Question: I want to make my input textbox and button inline but if i remove d-flex class from div, i cant justify by content to center. any ideas to make them inline or justify content?
'''
<!DOCTYPE html>
<html lang="en">
<head>
<meta charset="UTF-8" />
<meta http-equiv="X-UA-Compatible" content="IE=edge" />
<meta name="viewport" content="width=device-width, initial-scale=1.0" />
<title>Movies</title>
<!-- Bootstrap -->
<link
href="https://cdn.jsdelivr.net/npm/bootstrap@5.1.3/dist/css/bootstrap.min.css"
rel="stylesheet"
integrity="sha384-1BmE4kWBq78iYhFldvKuhfTAU6auU8tT94WrHftjDbrCEXSU1oBoqyl2QvZ6jIW3"
crossorigin="anonymous"
/>
<script
src="https://cdn.jsdelivr.net/npm/bootstrap@5.0.0-beta2/dist/js/bootstrap.bundle.min.js"
integrity="sha384-b5kHyXgcpbZJO/tY9Ul7kGkf1S0CWuKcCD38l8YkeH8z8QjE0GmW1gYU5S9FOnJ0"
crossorigin="anonymous"
></script>
<!-- css -->
<link rel="stylesheet" href="/css/styles.css" />
</head>
<body class="bg-image shadow-2-strong">
<div class="mask">
<div class="container d-flex flex-column align-items-center justify-content-center text-center h-100">
<div>
<h1 class="mb-3">THE MOVIE SCOPE!</h1>
<h5 class="mb-4">search with movie titles</h5>
<input type="text" class="form-control" required />
<form action="/" method="post">
<button type="submit" class="btn btn-outline-light btn-lg">click</button>
</form>
</div>
</div>
</div>
<footer>
<div class="text-center p-3" style="background-color: rgba(0, 0, 0, 0.2)">©️ 2021 Copyright Danuja Jayasuriya</div>
</footer>
</body>
</html>
'''
Here's how it looks now

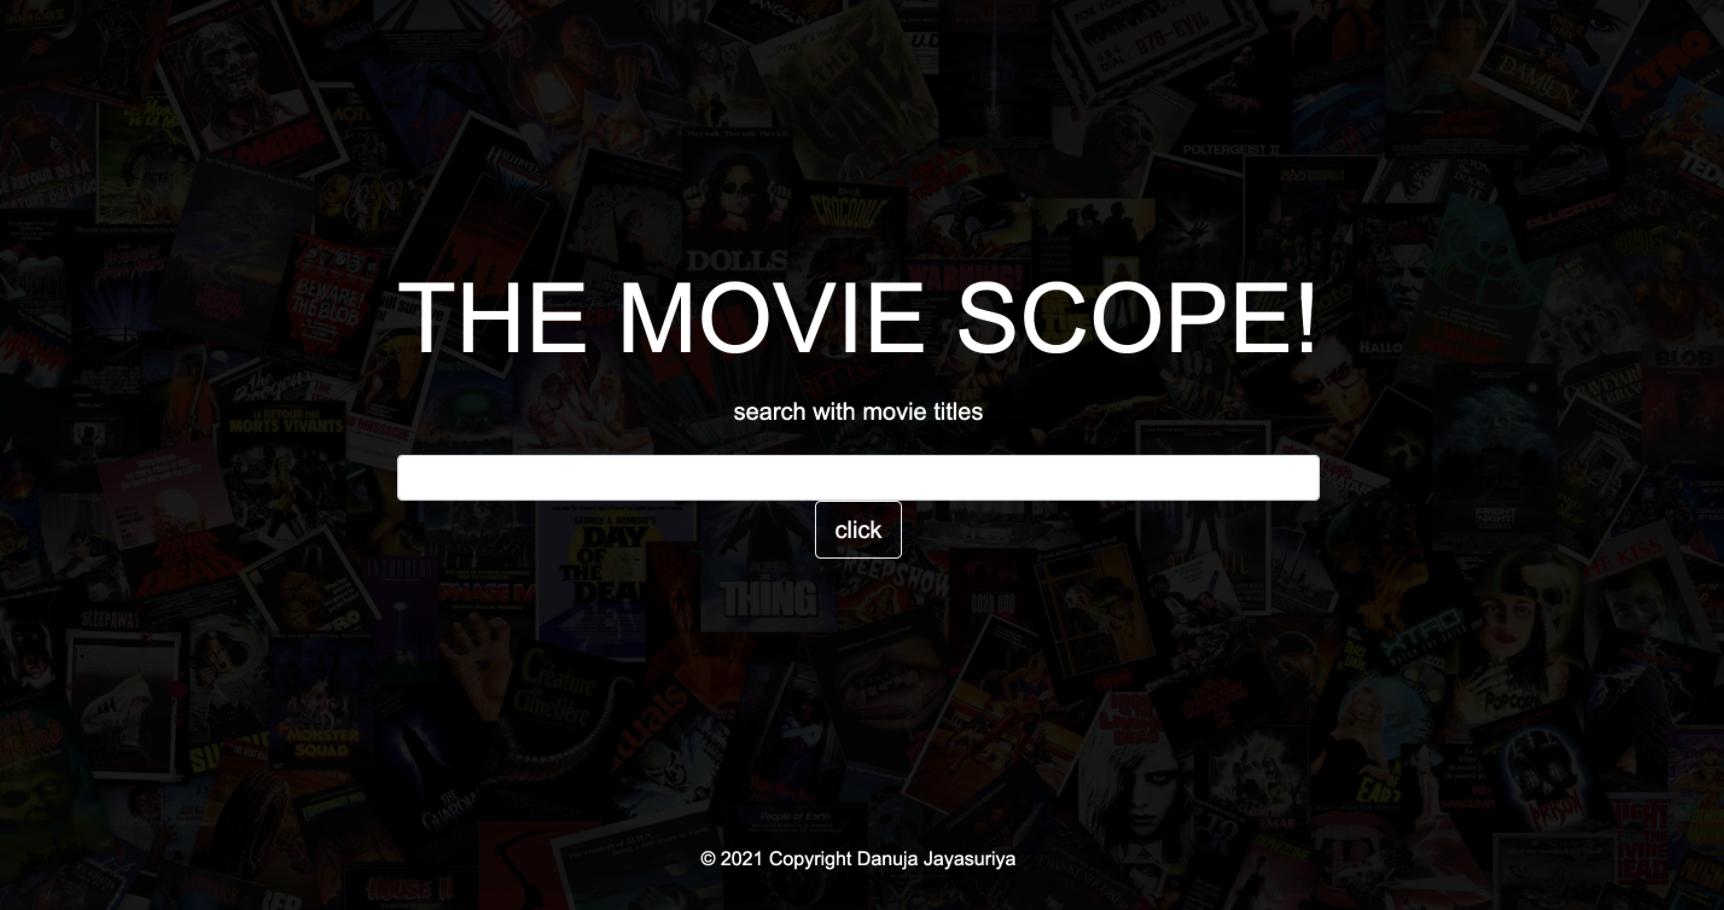
Answer: Adding a div to cover '<input> and <form>' with the class 'd-flex', adding padding or margin to customize the space between textbox and button. For example, I added 'ms-4' to the button div.
'''
<!DOCTYPE html>
<html lang="en">
<head>
<meta charset="UTF-8" />
<meta http-equiv="X-UA-Compatible" content="IE=edge" />
<meta name="viewport" content="width=device-width, initial-scale=1.0" />
<title>Movies</title>
<!-- Bootstrap -->
<link href="https://cdn.jsdelivr.net/npm/bootstrap@5.1.3/dist/css/bootstrap.min.css" rel="stylesheet" integrity="sha384-1BmE4kWBq78iYhFldvKuhfTAU6auU8tT94WrHftjDbrCEXSU1oBoqyl2QvZ6jIW3" crossorigin="anonymous" />
<script src="https://cdn.jsdelivr.net/npm/bootstrap@5.0.0-beta2/dist/js/bootstrap.bundle.min.js" integrity="sha384-b5kHyXgcpbZJO/tY9Ul7kGkf1S0CWuKcCD38l8YkeH8z8QjE0GmW1gYU5S9FOnJ0" crossorigin="anonymous"></script>
<!-- css -->
<link rel="stylesheet" href="/css/styles.css" />
</head>
<body class="bg-image shadow-2-strong">
<div class="mask">
<div class="container d-flex flex-column align-items-center justify-content-center text-center h-100">
<h1 class="mb-3">THE MOVIE SCOPE!</h1>
<h5 class="mb-4">search with movie titles</h5>
<div>
<div class="d-flex">
<input type="text" class="form-control" required />
<form action="/" method="post">
<button type="submit" class="btn btn-outline-light btn-lg ms-4">click</button>
</form>
</div>
</div>
</div>
</div>
<footer>
<div class="text-center p-3" style="background-color: rgba(0, 0, 0, 0.2)">©️ 2021 Copyright Danuja Jayasuriya</div>
</footer>
</body>
</html>
'''